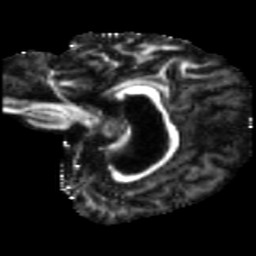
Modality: FA
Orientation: sagittal
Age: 53
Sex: female
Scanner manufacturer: siemens
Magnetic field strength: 3 T
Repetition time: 5.47 s
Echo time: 0.0854 s